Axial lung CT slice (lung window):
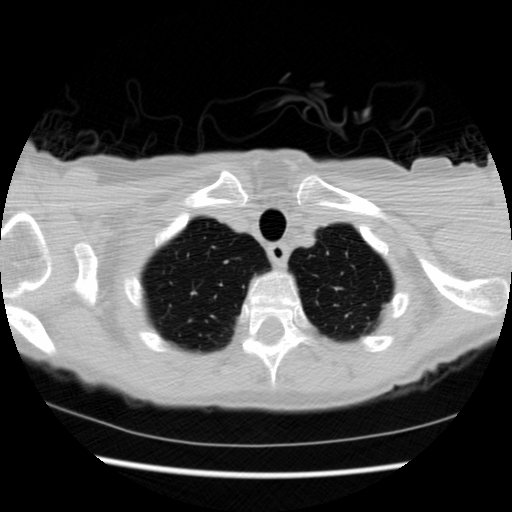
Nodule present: no